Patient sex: M
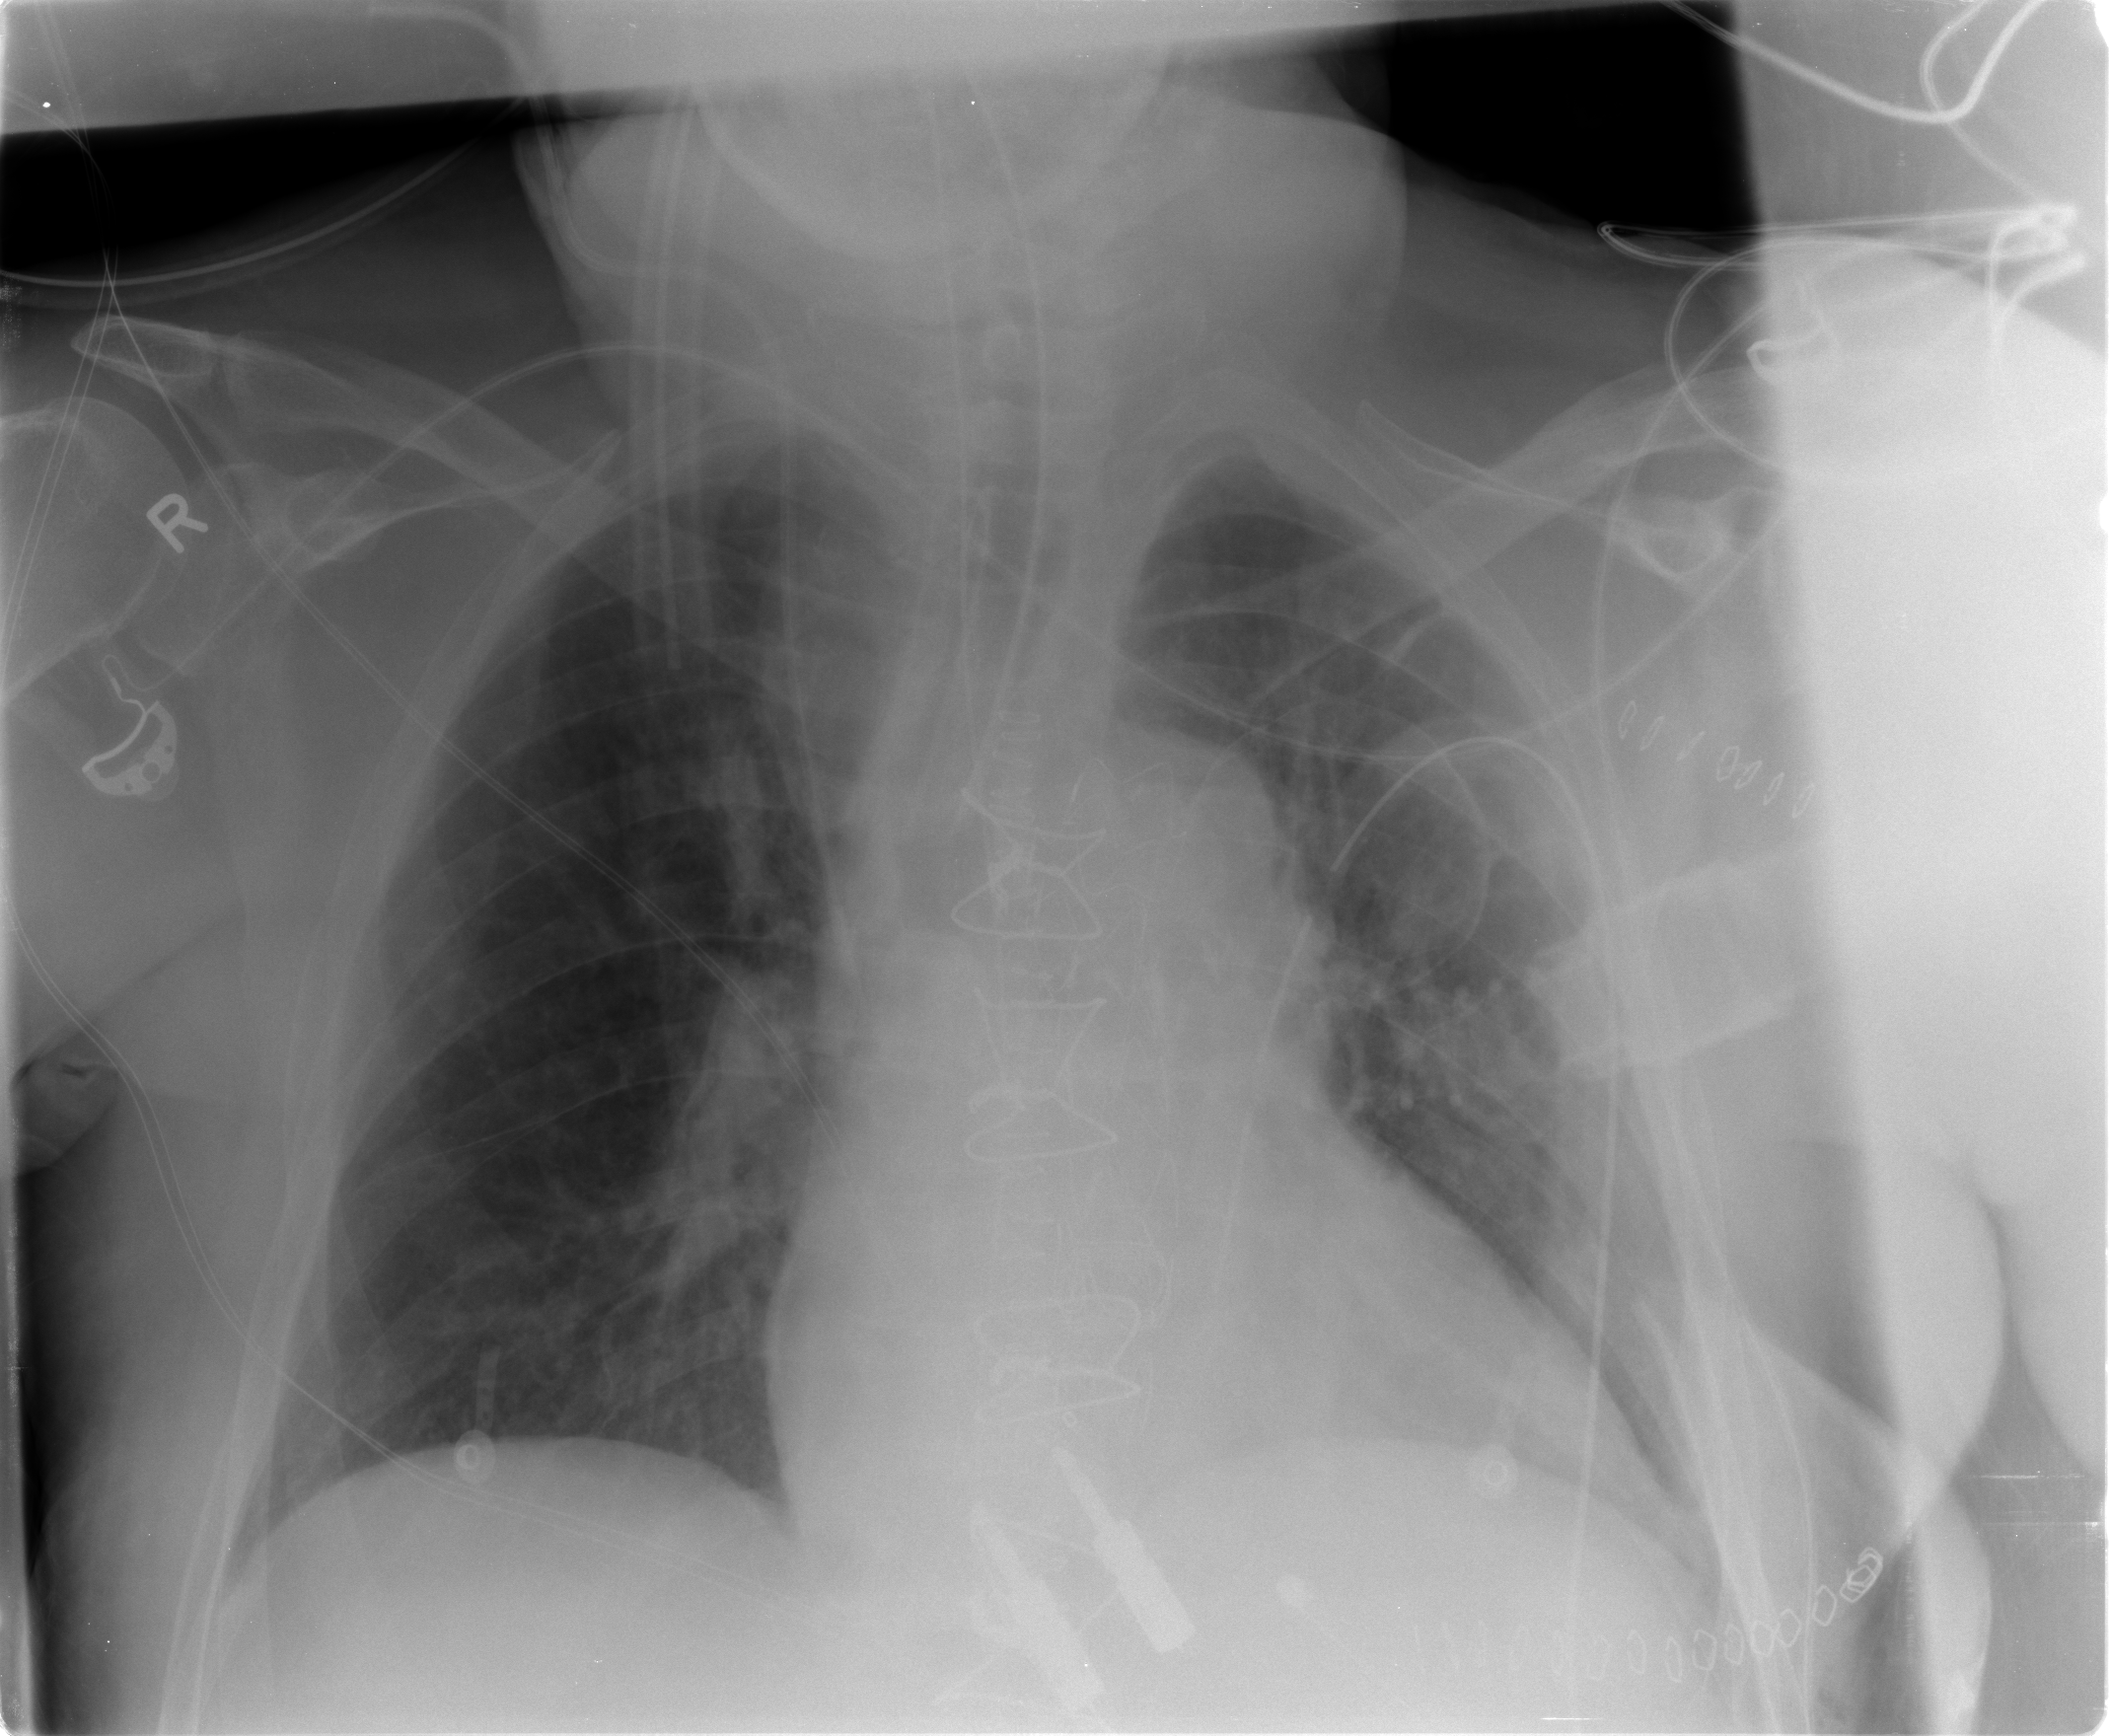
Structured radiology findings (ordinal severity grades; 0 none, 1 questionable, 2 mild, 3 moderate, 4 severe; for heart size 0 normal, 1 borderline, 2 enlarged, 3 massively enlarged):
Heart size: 2
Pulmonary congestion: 0
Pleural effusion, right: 0
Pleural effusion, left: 0
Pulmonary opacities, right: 0
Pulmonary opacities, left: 0
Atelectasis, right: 0
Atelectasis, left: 1